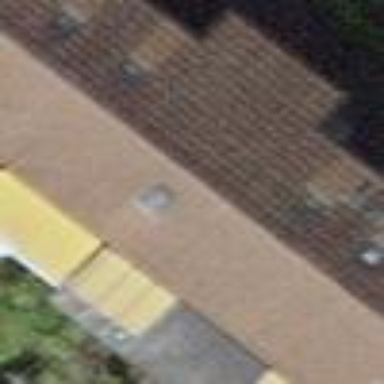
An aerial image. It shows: Terrace building.